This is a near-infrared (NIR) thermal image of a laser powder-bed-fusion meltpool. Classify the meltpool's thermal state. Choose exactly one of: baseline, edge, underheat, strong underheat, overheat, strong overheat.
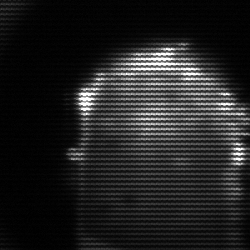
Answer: baseline